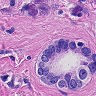
Metastatic tissue present: yes